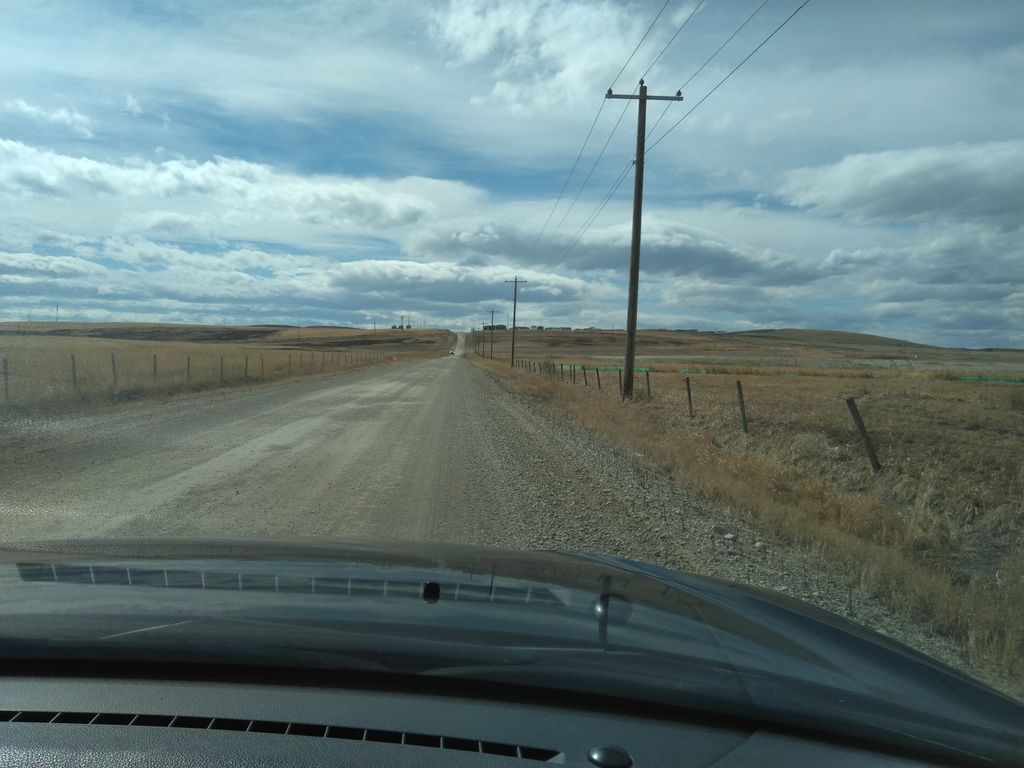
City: calgary